Question: I'm learning Core Plot and I've come to draw the following graph of the sinus function with Core Plot 1.2:

As you see, the axes aren't drawn, even if I configure my axes as in the following snippet.
'''
CPTMutableLineStyle *axisLineStyle = [CPTMutableLineStyle lineStyle];
axisLineStyle.lineWidth = 2.0f;
axisLineStyle.lineColor = [CPTColor blackColor];
CPTXYAxisSet *axisSet = (CPTXYAxisSet *)self.graph.axisSet;
axisSet.xAxis.axisLineStyle = axisLineStyle;
axisSet.yAxis.axisLineStyle = axisLineStyle;
'''
My question is: .
Here's the full relevant code:
'''
-(void)viewDidLoad
{
[super viewDidLoad];
self.graph = [[CPTXYGraph alloc] initWithFrame:self.view.frame];
CPTGraphHostingView *hostingView = (CPTGraphHostingView *)self.view;
hostingView.hostedGraph = self.graph;
CPTXYPlotSpace *plotSpace = (CPTXYPlotSpace *)self.graph.defaultPlotSpace;
plotSpace.xRange = [CPTPlotRange plotRangeWithLocation:CPTDecimalFromFloat(-4) length:CPTDecimalFromFloat(8)];
plotSpace.yRange = [CPTPlotRange plotRangeWithLocation:CPTDecimalFromFloat(-2.0) length:CPTDecimalFromFloat(4.0)];
CPTScatterPlot *sinusPlot = [[CPTScatterPlot alloc] initWithFrame:self.graph.frame];
sinusPlot.dataSource = self;
sinusPlot.backgroundColor = [CPTColor whiteColor].cgColor;
CPTMutableLineStyle *axisLineStyle = [CPTMutableLineStyle lineStyle];
axisLineStyle.lineWidth = 2.0f;
axisLineStyle.lineColor = [CPTColor blackColor];
CPTXYAxisSet *axisSet = (CPTXYAxisSet *)self.graph.axisSet;
axisSet.xAxis.axisLineStyle = axisLineStyle;
axisSet.yAxis.axisLineStyle = axisLineStyle;
[self.graph addPlot:sinusPlot];
}
-(NSUInteger)numberOfRecordsForPlot:(CPTPlot *)plot
{
return 101;
}
-(NSNumber *)numberForPlot:(CPTPlot *)plot field:(NSUInteger)fieldEnum recordIndex:(NSUInteger)idx
{
static double pi = 3.14159;
double x = pi*((((double)idx) - 51.0)/50.0);
if (fieldEnum == CPTScatterPlotFieldX)
return [NSNumber numberWithDouble:x];
else
return [NSNumber numberWithDouble:sin(x + ((x<0)?2*pi:0))];
}
'''
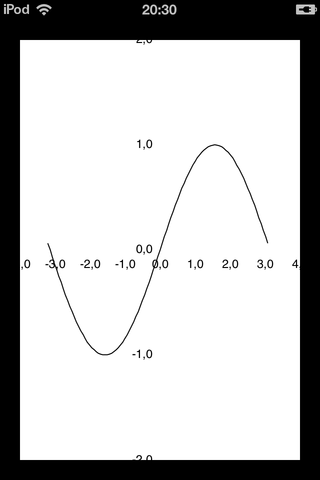
Answer: Adding the following line:
'''
self.graph.backgroundColor = [CPTColor whiteColor].cgColor;
'''
to 'viewDidLoad' solved the issue.
My explanation is that the axis set is a property of the 'CPTGraphHostingView' (here 'self.graph'), and not of the plot. I was changing the plot's layer background color instead of changing the graph's layer background color. Since the axes still had the same color as the background of their containing layer, they weren't visible.
For future reference, a simple working version of 'viewDidLoad', is the following:
'''
-(void)viewDidLoad
{
[super viewDidLoad];
self.graph = [[CPTXYGraph alloc] initWithFrame:self.view.frame];
CPTGraphHostingView *hostingView = (CPTGraphHostingView *)self.view;
hostingView.hostedGraph = self.graph;
CPTXYPlotSpace *plotSpace = (CPTXYPlotSpace *)self.graph.defaultPlotSpace;
plotSpace.xRange = [CPTPlotRange plotRangeWithLocation:CPTDecimalFromFloat(-4) length:CPTDecimalFromFloat(8)];
plotSpace.yRange = [CPTPlotRange plotRangeWithLocation:CPTDecimalFromFloat(-2.0) length:CPTDecimalFromFloat(4.0)];
CPTScatterPlot *sinusPlot = [[CPTScatterPlot alloc] initWithFrame:self.graph.frame];
sinusPlot.dataSource = self;
self.graph.backgroundColor = [CPTColor whiteColor].cgColor;
[self.graph addPlot:sinusPlot];
}
'''
I hope this will help CorePlot rookies like my current self.